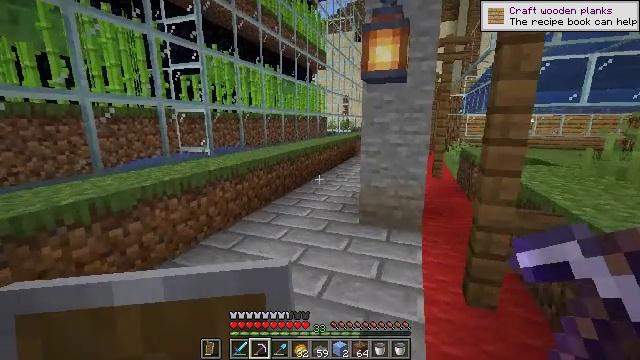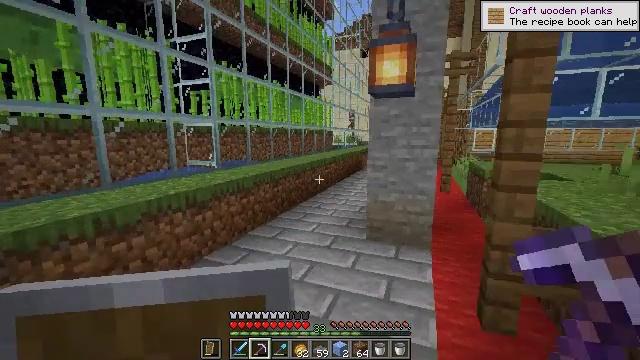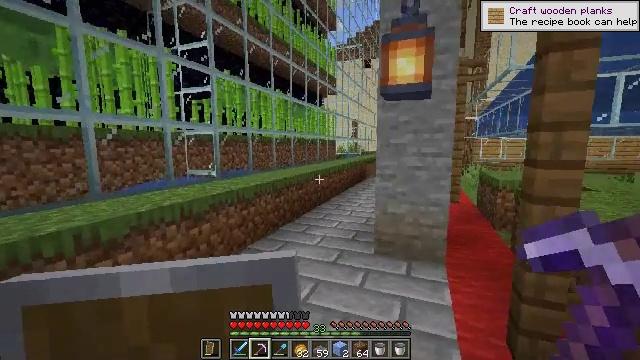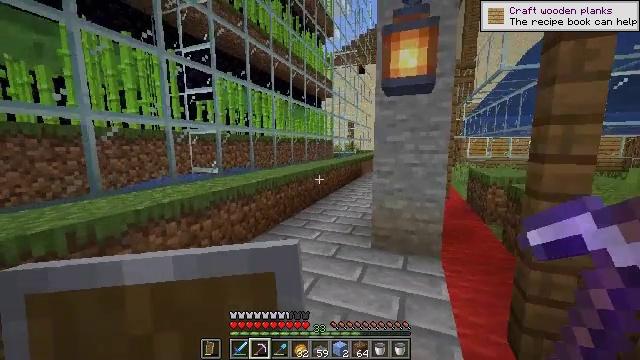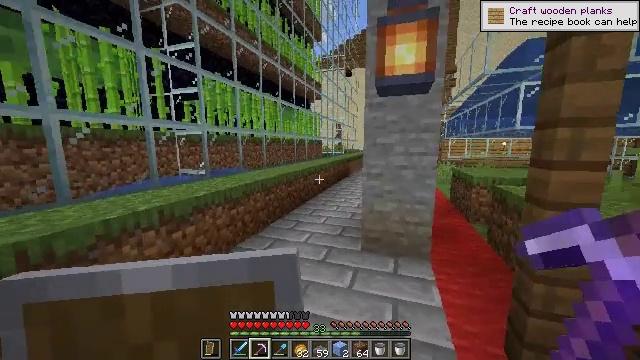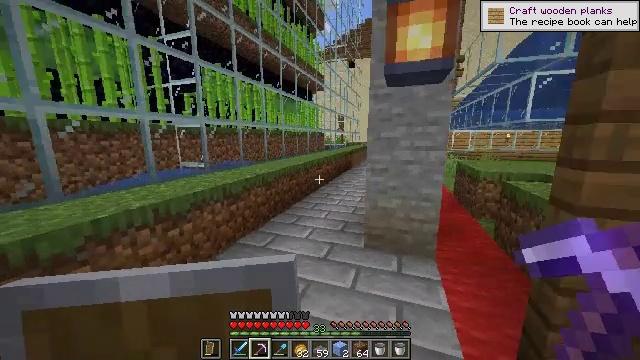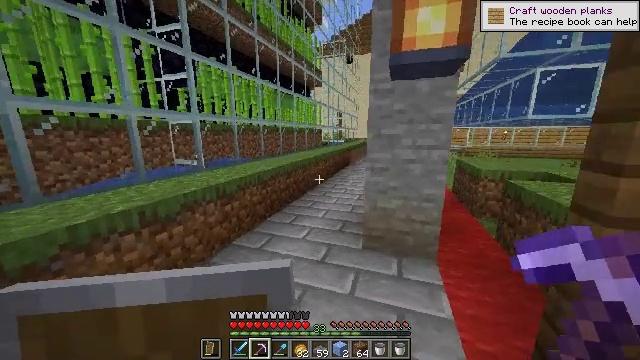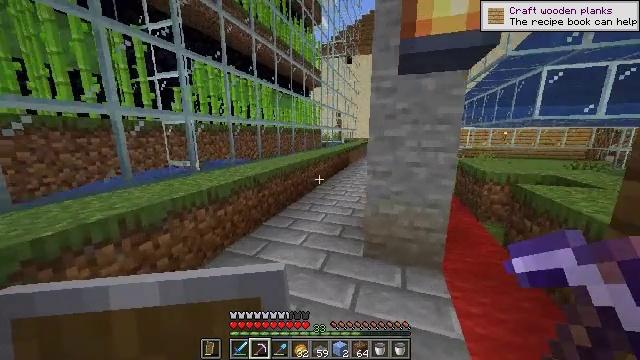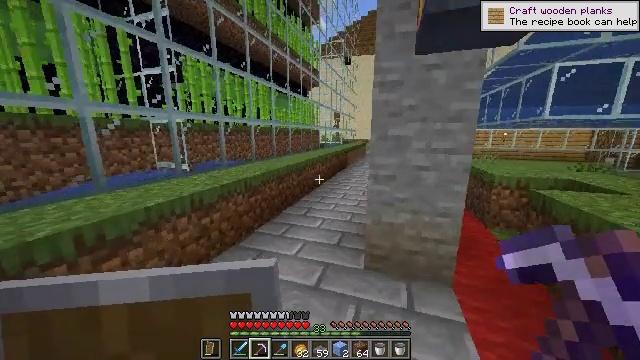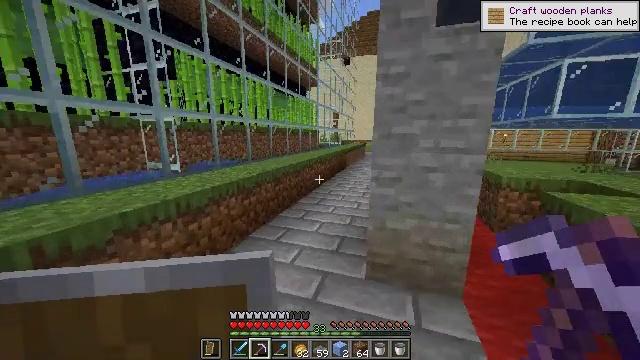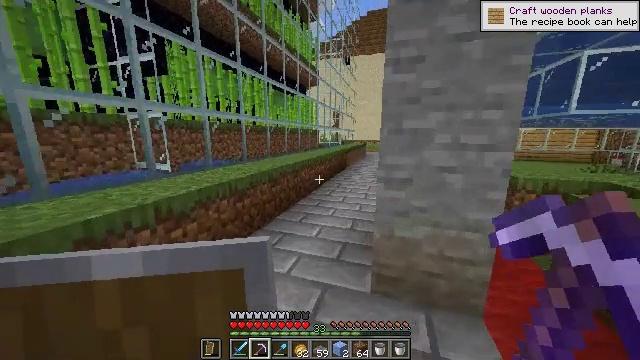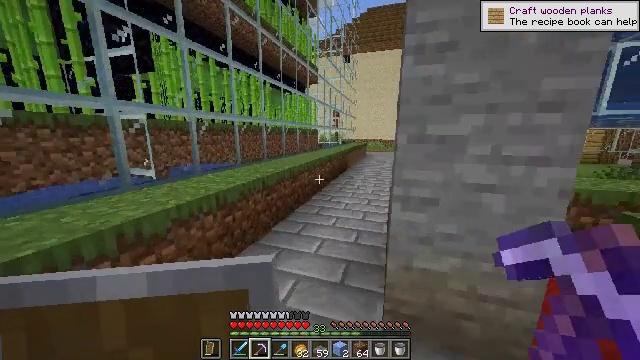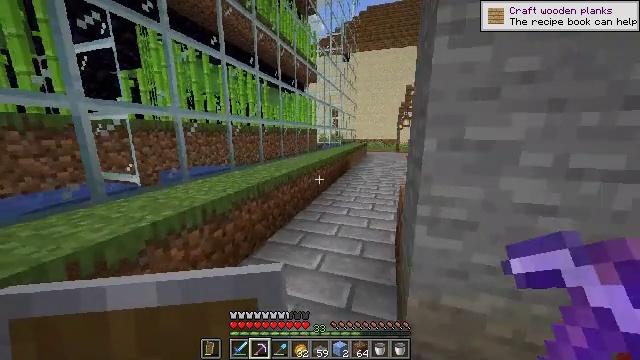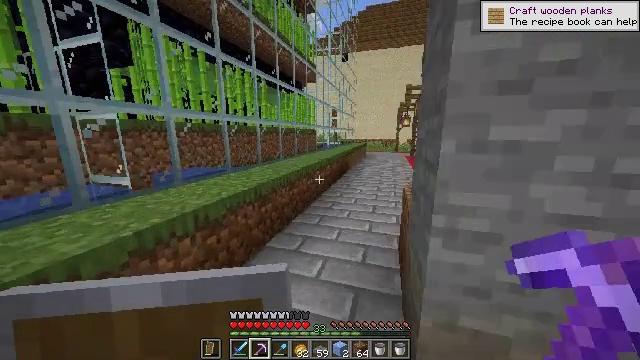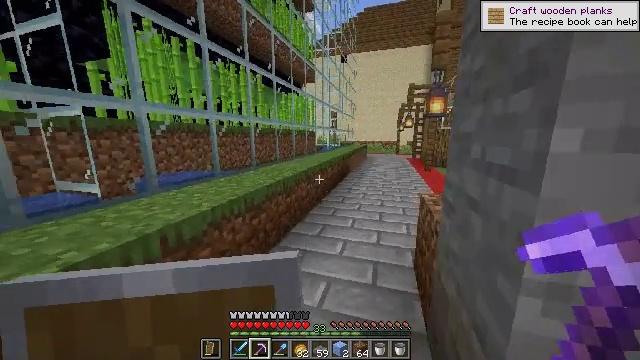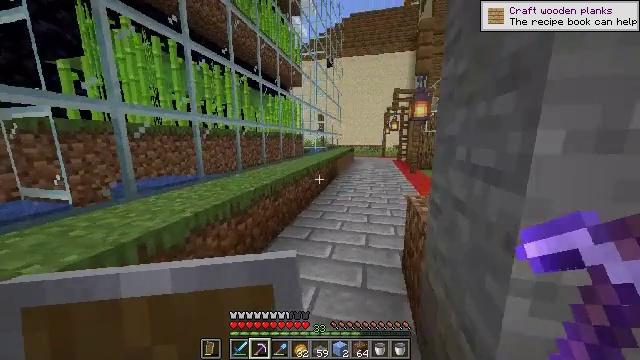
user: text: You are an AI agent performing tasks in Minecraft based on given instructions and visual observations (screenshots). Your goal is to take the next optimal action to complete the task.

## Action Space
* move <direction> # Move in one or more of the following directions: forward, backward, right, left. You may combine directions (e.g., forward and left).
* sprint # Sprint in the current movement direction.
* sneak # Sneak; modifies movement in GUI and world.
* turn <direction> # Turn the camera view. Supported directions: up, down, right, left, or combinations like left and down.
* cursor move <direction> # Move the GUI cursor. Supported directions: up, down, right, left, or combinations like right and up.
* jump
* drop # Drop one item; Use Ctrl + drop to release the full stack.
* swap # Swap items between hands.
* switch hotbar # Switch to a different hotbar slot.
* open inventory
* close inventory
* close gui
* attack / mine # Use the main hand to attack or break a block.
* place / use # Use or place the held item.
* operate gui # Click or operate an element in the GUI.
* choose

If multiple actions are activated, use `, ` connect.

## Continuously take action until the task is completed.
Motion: motion action
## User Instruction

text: Make packed ice by combining ice blocks in the grid.
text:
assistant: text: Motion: turn left and up
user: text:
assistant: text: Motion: move forward, turn up
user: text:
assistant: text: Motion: move forward
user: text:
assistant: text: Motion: move forward, turn right
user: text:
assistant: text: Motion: move forward, turn down
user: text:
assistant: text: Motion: move forward, turn down
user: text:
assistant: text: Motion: move forward
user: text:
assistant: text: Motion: move forward
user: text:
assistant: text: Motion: move forward
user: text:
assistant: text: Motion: move forward
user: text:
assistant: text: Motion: move forward
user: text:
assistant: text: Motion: move forward
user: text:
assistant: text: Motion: move forward
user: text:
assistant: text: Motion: move forward
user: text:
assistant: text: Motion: move forward, turn right
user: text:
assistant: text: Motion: move forward, turn right
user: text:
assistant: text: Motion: move forward, turn right and up
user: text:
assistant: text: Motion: move forward
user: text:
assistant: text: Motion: move forward
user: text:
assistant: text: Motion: move forward
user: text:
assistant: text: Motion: move forward
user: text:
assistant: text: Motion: move forward
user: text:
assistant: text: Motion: move forward
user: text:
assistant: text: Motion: move forward, turn right
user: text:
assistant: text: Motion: move forward, turn right and down
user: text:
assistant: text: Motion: move forward, turn right
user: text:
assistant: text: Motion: move forward, turn right
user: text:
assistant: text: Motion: move forward, turn right and down
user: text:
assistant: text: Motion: move forward, turn up
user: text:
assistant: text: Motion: move forward, turn up